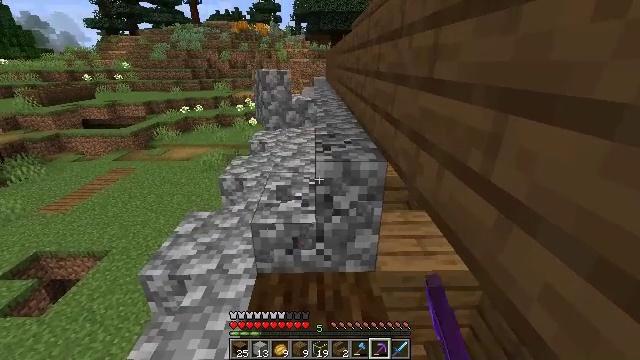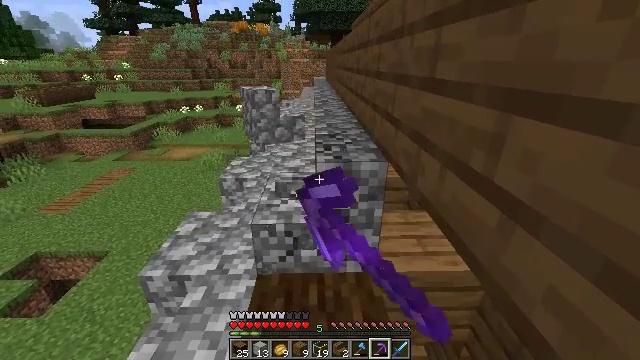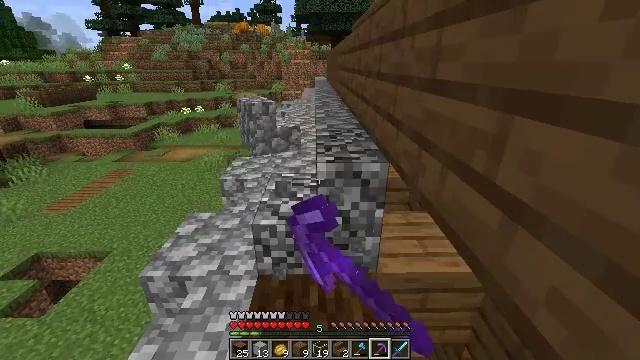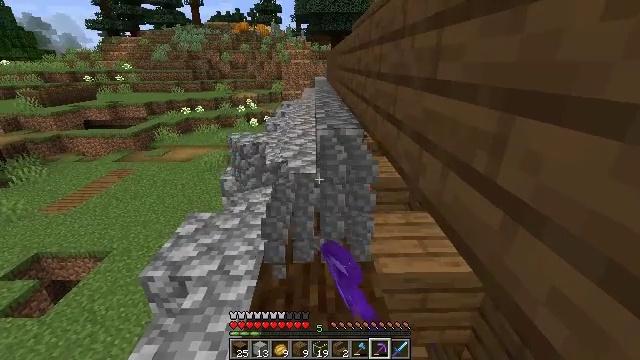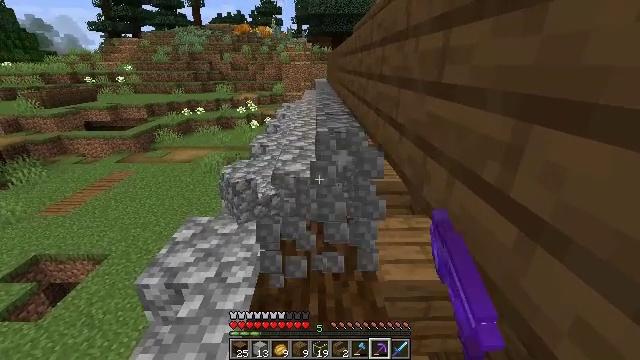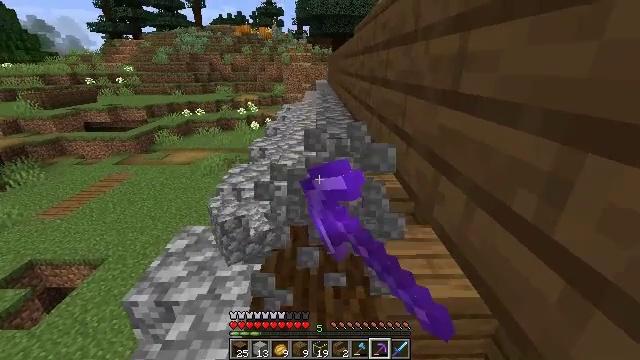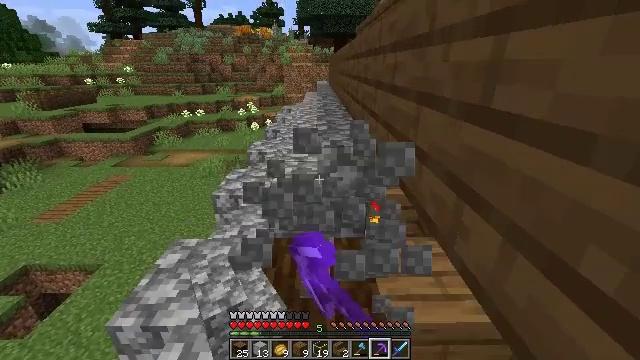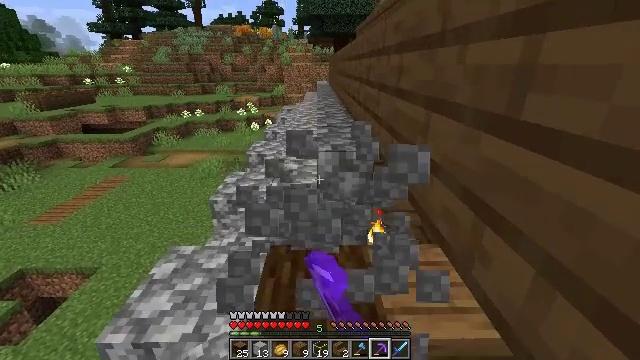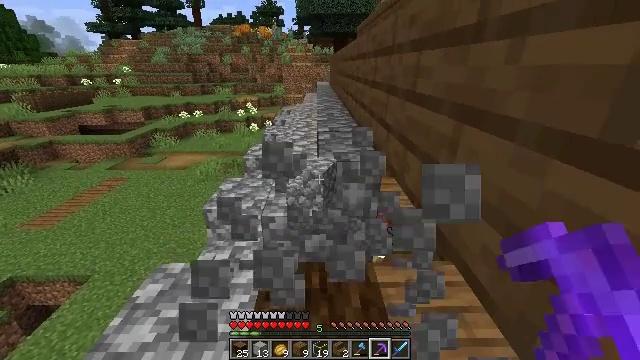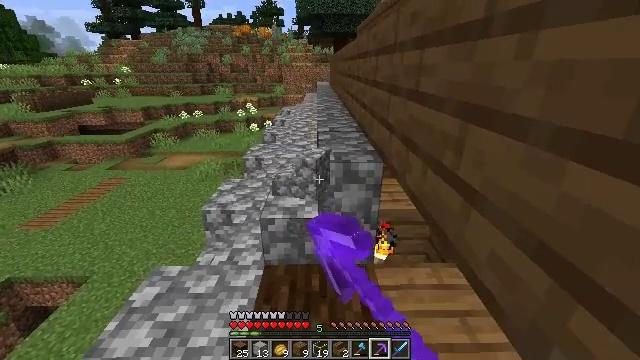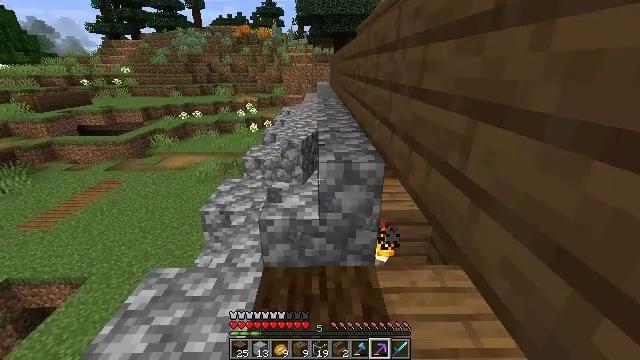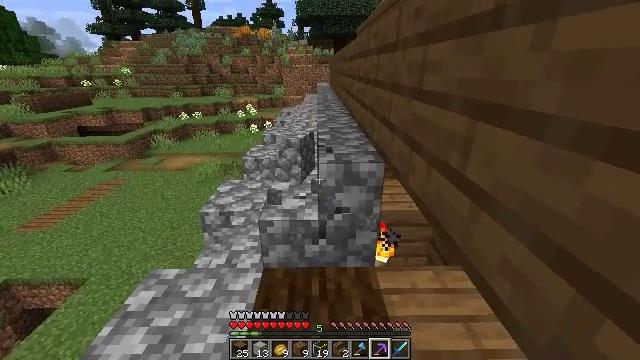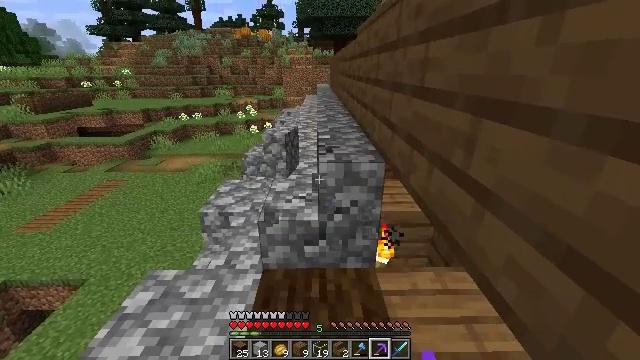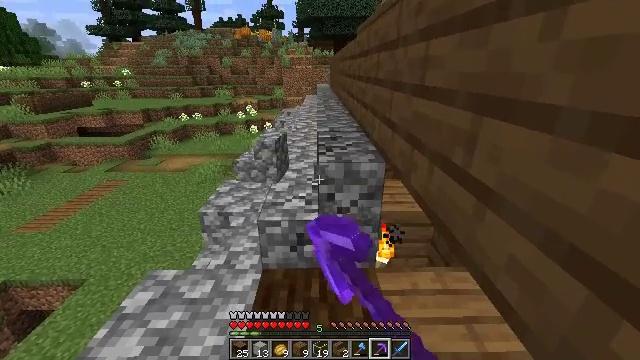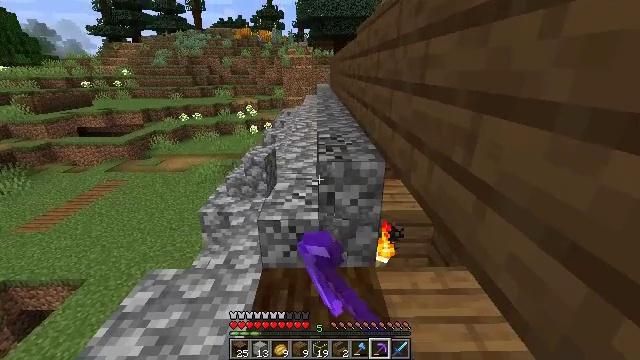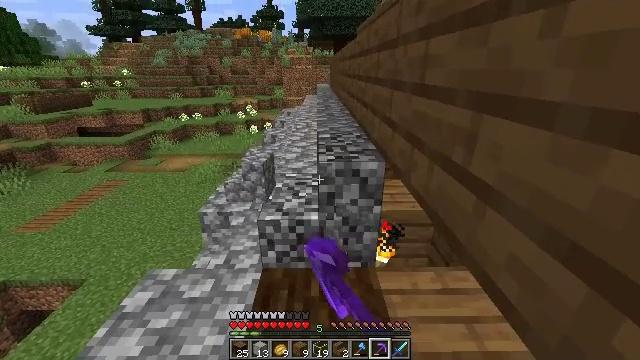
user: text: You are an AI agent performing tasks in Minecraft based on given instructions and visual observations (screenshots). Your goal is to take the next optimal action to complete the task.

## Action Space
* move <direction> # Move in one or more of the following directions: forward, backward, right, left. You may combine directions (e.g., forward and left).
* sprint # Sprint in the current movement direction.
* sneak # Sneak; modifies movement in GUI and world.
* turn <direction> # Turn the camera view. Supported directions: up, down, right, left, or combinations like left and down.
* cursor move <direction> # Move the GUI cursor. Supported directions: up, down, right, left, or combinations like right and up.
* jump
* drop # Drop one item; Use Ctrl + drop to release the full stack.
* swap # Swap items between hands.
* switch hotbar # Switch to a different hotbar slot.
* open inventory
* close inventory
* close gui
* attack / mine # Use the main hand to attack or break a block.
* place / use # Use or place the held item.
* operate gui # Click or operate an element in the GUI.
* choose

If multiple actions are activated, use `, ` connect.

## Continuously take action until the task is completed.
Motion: motion action
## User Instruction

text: Gather cobblestone stairs from the structure.
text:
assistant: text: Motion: attack / mine
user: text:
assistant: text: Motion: attack / mine
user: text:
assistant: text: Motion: attack / mine
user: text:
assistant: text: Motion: move forward, attack / mine
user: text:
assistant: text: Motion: move forward, attack / mine
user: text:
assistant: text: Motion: move forward, attack / mine
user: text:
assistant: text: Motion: move forward, attack / mine
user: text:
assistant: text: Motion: attack / mine
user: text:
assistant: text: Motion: attack / mine
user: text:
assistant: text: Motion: attack / mine
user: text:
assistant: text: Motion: attack / mine
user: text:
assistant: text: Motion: attack / mine
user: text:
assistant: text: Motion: attack / mine
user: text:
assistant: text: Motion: attack / mine
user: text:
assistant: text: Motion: attack / mine
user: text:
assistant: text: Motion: attack / mine
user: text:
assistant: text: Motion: attack / mine
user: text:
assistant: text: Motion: attack / mine
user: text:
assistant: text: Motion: move forward, attack / mine
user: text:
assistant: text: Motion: move forward, attack / mine
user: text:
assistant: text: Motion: move forward, attack / mine
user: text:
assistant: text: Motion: move forward, attack / mine
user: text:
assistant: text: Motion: attack / mine
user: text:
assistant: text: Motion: attack / mine
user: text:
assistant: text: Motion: attack / mine
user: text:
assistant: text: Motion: attack / mine
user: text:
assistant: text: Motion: attack / mine
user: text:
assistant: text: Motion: attack / mine
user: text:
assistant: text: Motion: attack / mine
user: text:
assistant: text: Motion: attack / mine